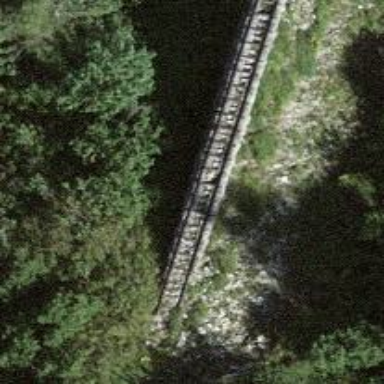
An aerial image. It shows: Embankment along disused railway.